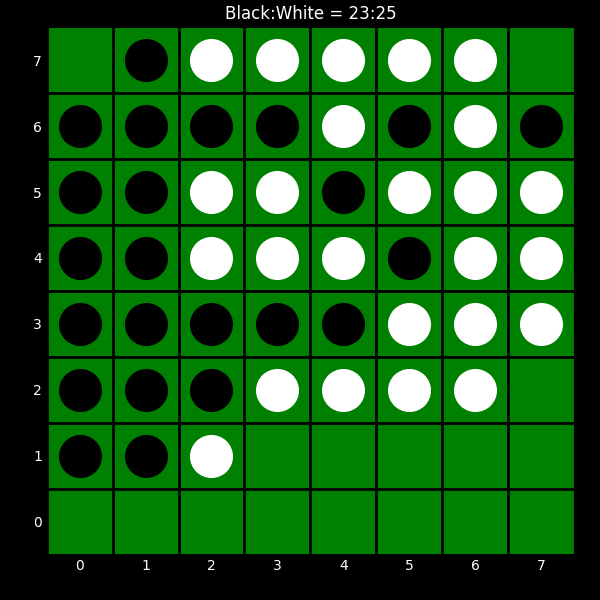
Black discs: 23
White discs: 25